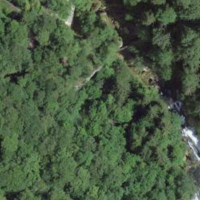
EUNIS habitat code: 44
Species observed at this site:
Salvia glutinosa
Cardamine heptaphylla